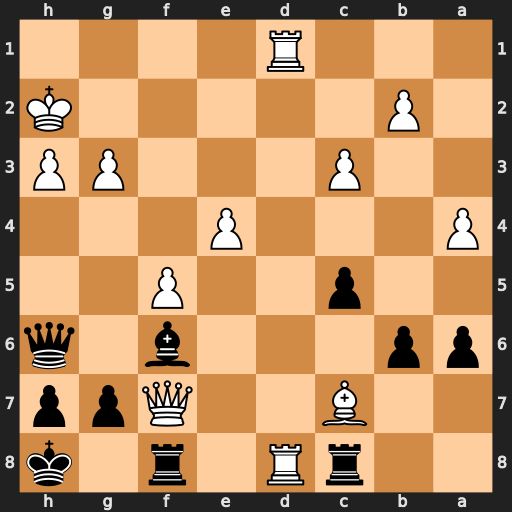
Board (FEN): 2rR1r1k/2B2Qpp/pp3b1q/2p2P2/P3P3/2P3PP/1P5K/3R4
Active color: b
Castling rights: -
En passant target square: -
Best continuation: Rcxd8 Rxd8 Rxd8 Bxd8 Qd2+